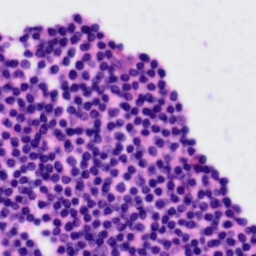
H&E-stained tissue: Tonsil